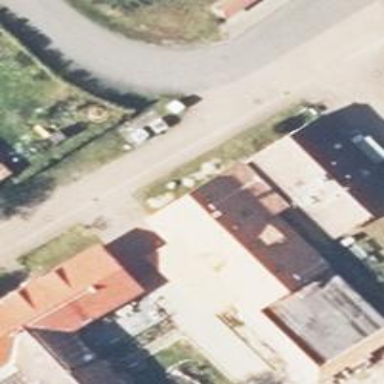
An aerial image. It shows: Building.